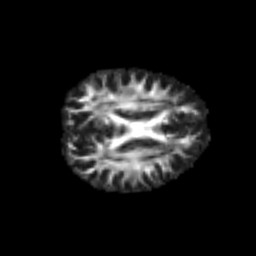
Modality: FA
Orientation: axial
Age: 25
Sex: male
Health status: healthy